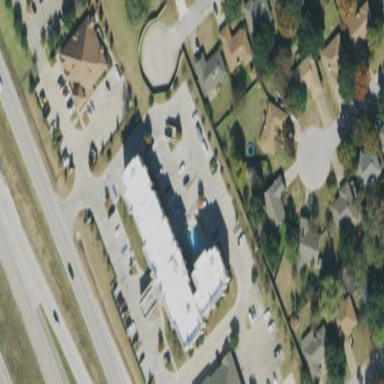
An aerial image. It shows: Hotel building.